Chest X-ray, PA view. Patient: 56 years old, sex F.
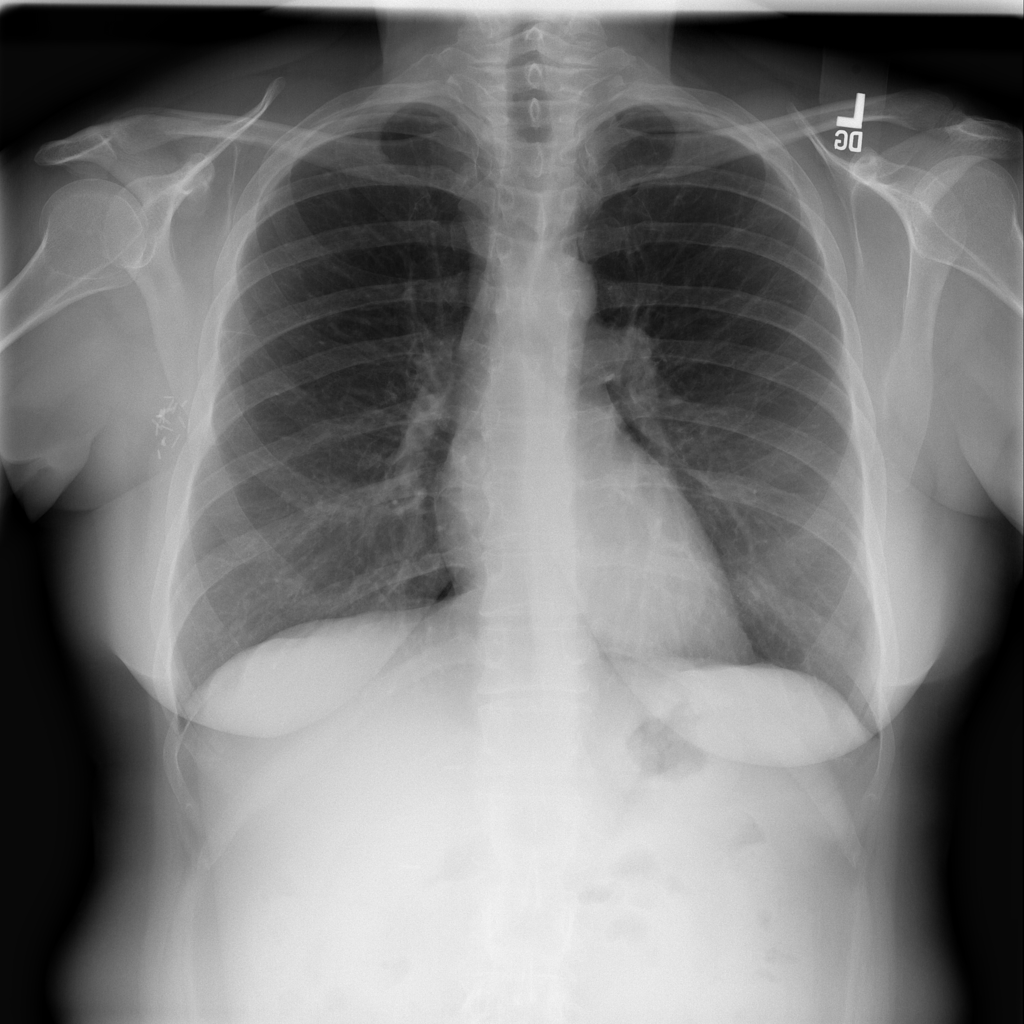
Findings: No Finding